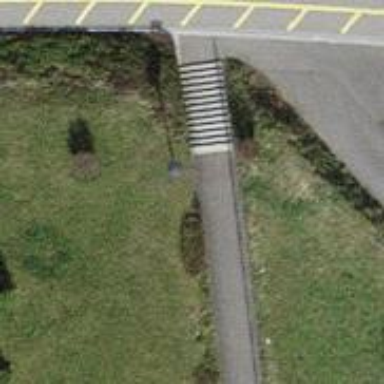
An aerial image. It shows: Set of steps on the road.